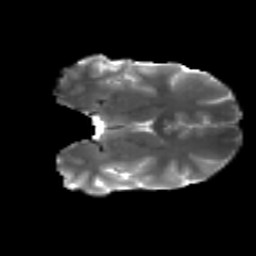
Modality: T2w
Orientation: coronal
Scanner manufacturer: siemens
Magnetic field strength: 3 T
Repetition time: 4.16 s
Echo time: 0.0806 s